Question: This is the eclipse '.classpath' file of the eclipse plugin program that I downloaded.
I think that 'kind="src"' and 'kind="output"' is pretty straight forward, as they means the where the source java files and compiled class files are located.
The 'kind="lib"' seems to indicate the jar files the plugin is referencing, but I have something that I'm not sure about.
- 'kind="con"'- 'exported="true"'

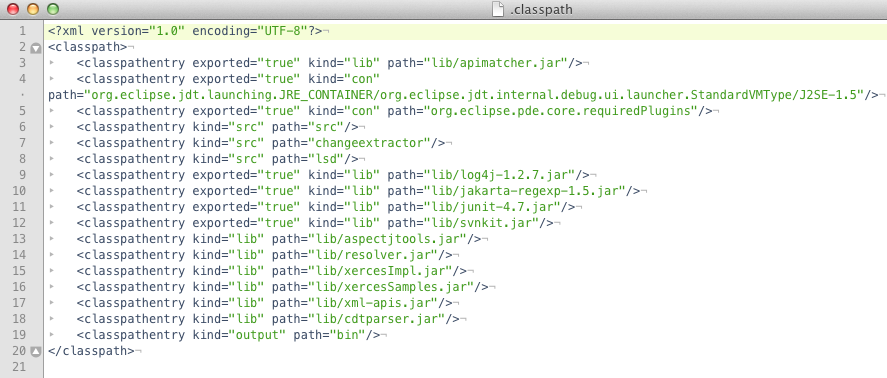
Answer: 1) In 'kind="con"', the 'con' stands for container, which is interpreted by eclipse as a <URL>. As described in that link:
> A classpath container provides a way to indirectly reference a set of
classpath entries through a classpath entry of kind CPE_CONTAINER
In other words, it enables grouping of other classpath entries in any way and re-use it wherever (including the ability of having different entries for different projects).
2) 'exported':
Say you have Project 'B' that depends on Project 'C'. The dependency is defined as 'exported=true'. Then, another Project 'A' that depends on Project 'B', will have also Project 'C' present on 'A''a classpath.